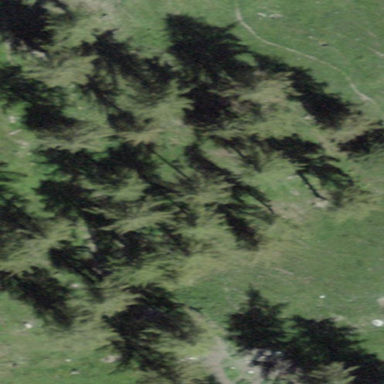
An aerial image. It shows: Forest area.